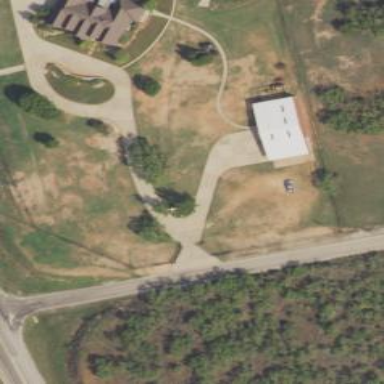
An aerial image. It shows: Driveway.